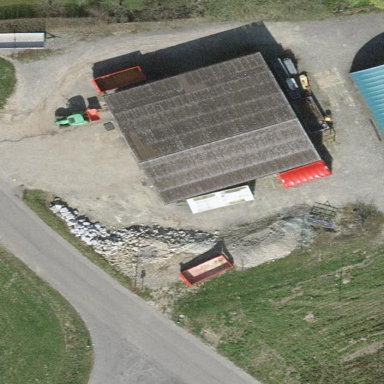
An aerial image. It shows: Farmyard area.